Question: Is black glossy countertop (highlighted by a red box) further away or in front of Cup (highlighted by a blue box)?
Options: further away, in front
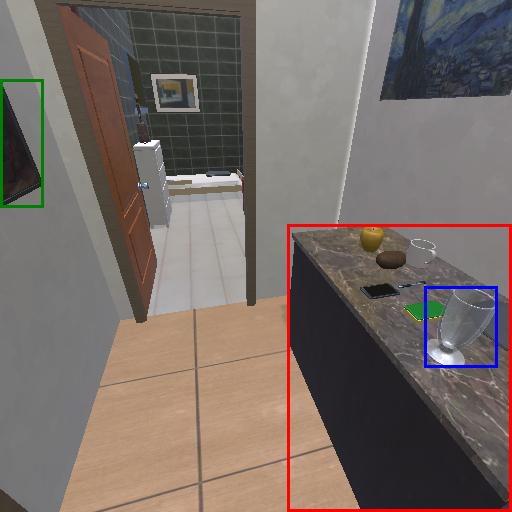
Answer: further away